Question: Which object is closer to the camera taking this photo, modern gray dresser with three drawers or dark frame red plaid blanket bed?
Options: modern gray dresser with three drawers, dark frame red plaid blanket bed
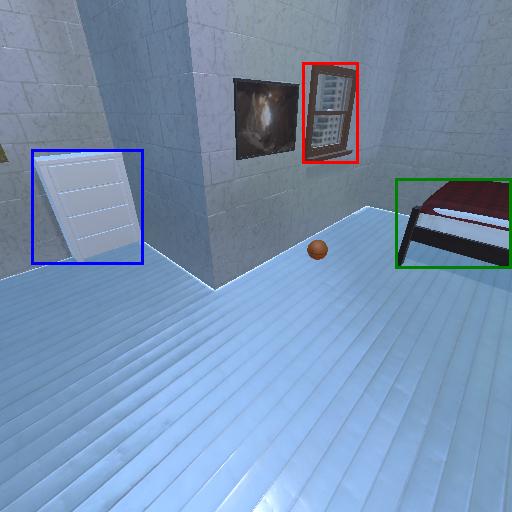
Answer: modern gray dresser with three drawers